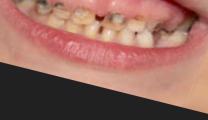
Condition: Caries